Question: In my application I am using a list view. I am using 'ResourceCursorAdapter' and a custom layout design to populate values in the list view as two line list item from the database. The data is populating correctly but I need to increase the gap between the two textviews and also the height of the list view.
Iam using the below code :
'''
<RelativeLayout xmlns:android="http://schemas.android.com/apk/res/android"
android:layout_width="fill_parent"
android:layout_height="40sp"
android:orientation="horizontal" >
<ImageView
android:id="@+id/imageSettings"
android:layout_width="wrap_content"
android:layout_height="wrap_content"
android:layout_alignParentRight="true"
android:layout_alignParentTop="true"
android:src="@android:drawable/btn_star" />
<TextView
android:id="@+id/list_apiname"
android:layout_width="wrap_content"
android:layout_height="wrap_content"
android:layout_alignParentLeft="true"
android:layout_alignParentTop="true"
android:layout_marginLeft="10dp"
android:textColor="@android:color/white"
android:textSize="20dp" />
<TextView
android:id="@+id/list_apiurl"
android:layout_width="wrap_content"
android:layout_height="wrap_content"
android:layout_alignLeft="@+id/list_apiname"
android:layout_alignParentBottom="true"
android:textColor="@android:color/darker_gray"/>
</RelativeLayout>
'''
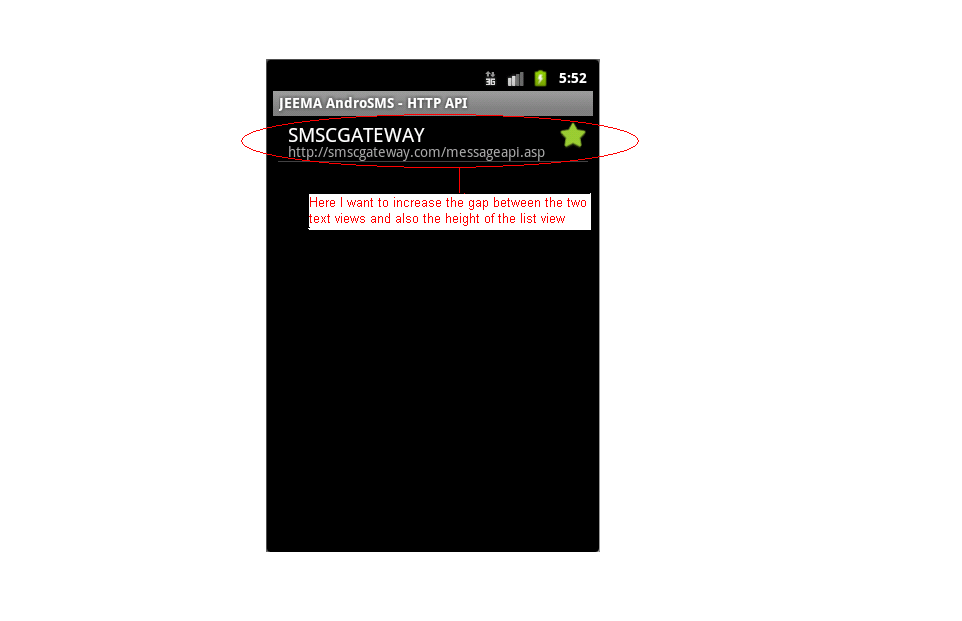
Answer: Try this
'''
<LinearLayout xmlns:android="http://schemas.android.com/apk/res/android"
android:layout_width="fill_parent"
android:layout_height="wrap_content"
android:orientation="horizontal"
android:gravity="center_vertical" >
<LinearLayout
android:layout_width="wrap_content"
android:layout_height="wrap_content"
android:layout_weight="1"
android:orientation="vertical" >
<TextView
android:id="@+id/list_apiname"
android:layout_width="wrap_content"
android:layout_height="wrap_content"
android:layout_alignParentLeft="true"
android:layout_alignParentTop="true"
android:textColor="@android:color/white"
android:text="jhf dnkldsklgkdfghngf"
android:paddingLeft="10dip"
android:textSize="20dp" />
<TextView
android:id="@+id/list_apiurl"
android:layout_width="wrap_content"
android:layout_height="wrap_content"
android:layout_alignLeft="@+id/list_apiname"
android:layout_alignParentBottom="true"
android:text="jhf dnkldsklgkdfghngf"
android:textColor="@android:color/darker_gray"
android:paddingLeft="10dip"
android:layout_marginTop="5dip"/>
</LinearLayout>
<ImageView
android:id="@+id/imageSettings"
android:layout_width="wrap_content"
android:layout_height="wrap_content"
android:layout_alignParentRight="true"
android:layout_alignParentTop="true"
android:src="@android:drawable/btn_star" />
</LinearLayout>
'''